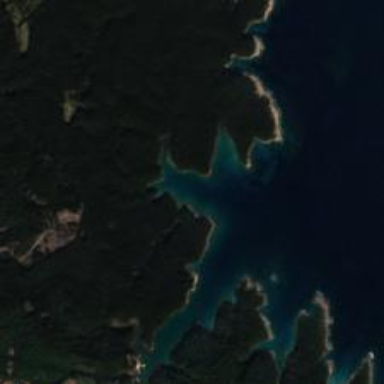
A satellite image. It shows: Beautiful bay in nature.